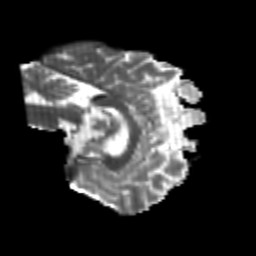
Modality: T2w
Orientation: sagittal
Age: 21
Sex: male
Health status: healthy
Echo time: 0.074 s